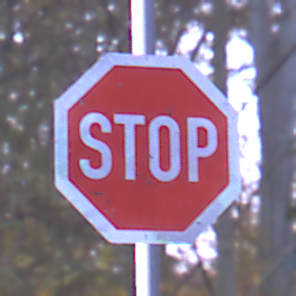
Verkehrszeichen: Stop
Umgebung: Outdoor, Suburban
Tageszeit: Night
Wetter: PartlyCloudy
Licht: Artificial
Jahreszeit: NotSpecified
Kontrast: LowContrast